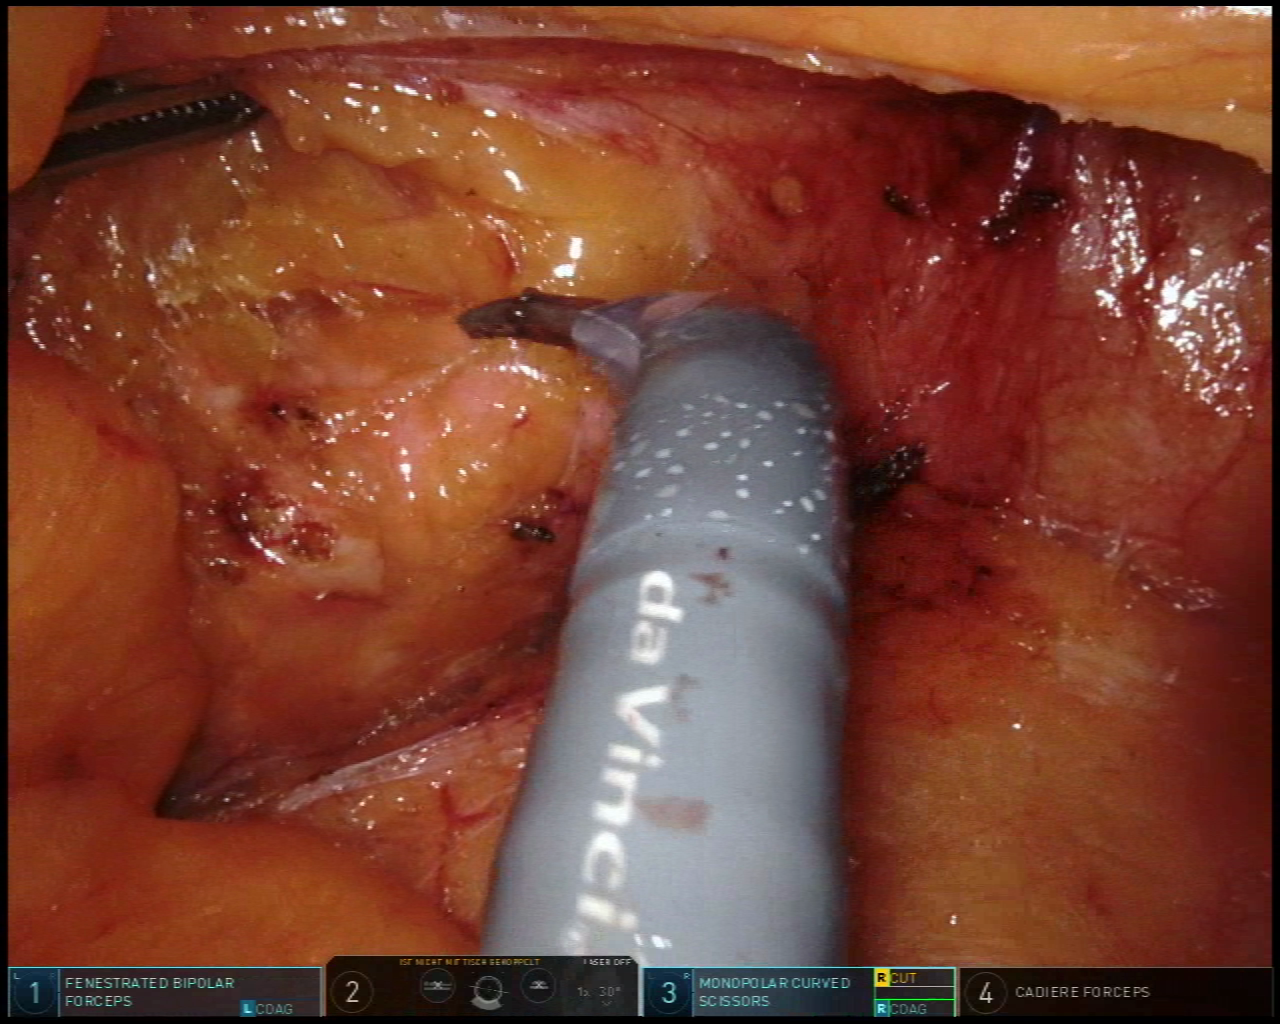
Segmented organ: pancreas
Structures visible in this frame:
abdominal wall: no
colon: no
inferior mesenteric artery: no
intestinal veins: no
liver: no
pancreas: yes
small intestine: no
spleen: no
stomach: no
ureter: no
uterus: no
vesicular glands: no